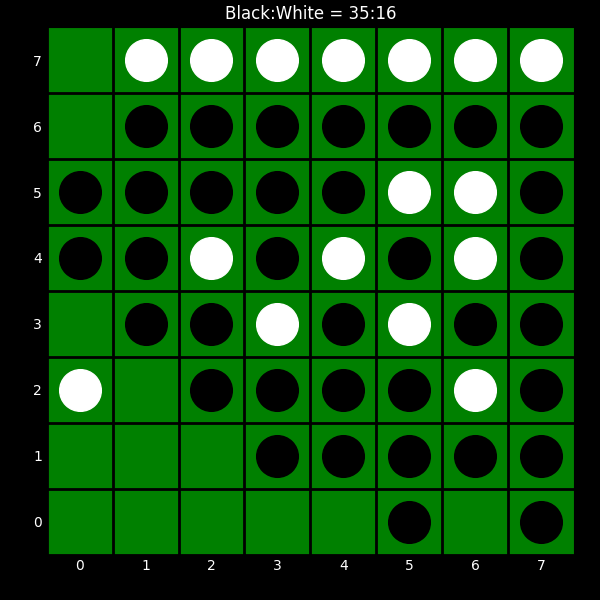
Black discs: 35
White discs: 16